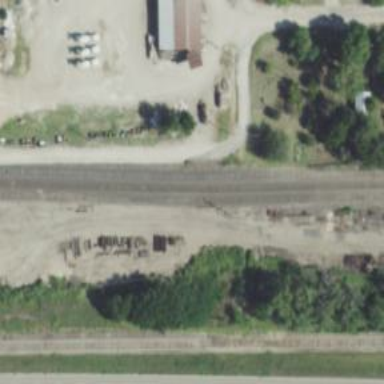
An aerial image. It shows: Railway siding for service.